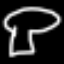
Label: mushroom